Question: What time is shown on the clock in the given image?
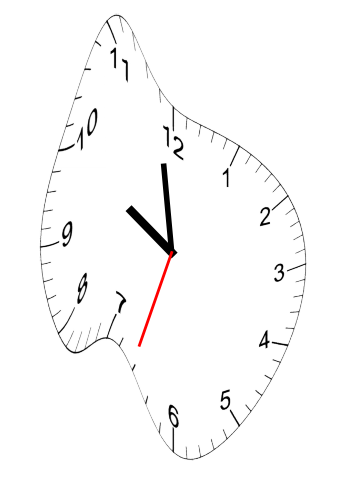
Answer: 09:58:33